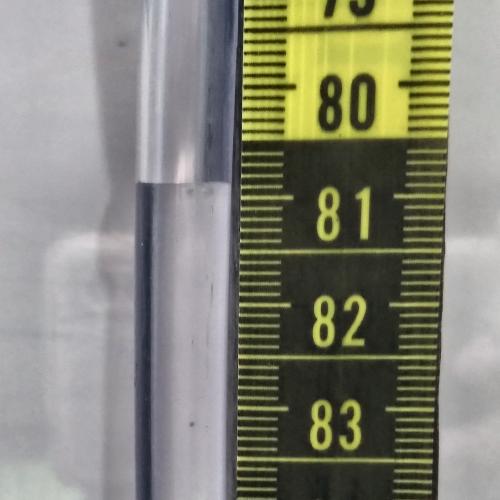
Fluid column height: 80.9 cm